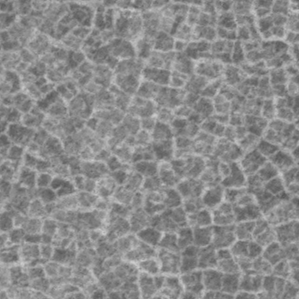
Label: frost